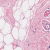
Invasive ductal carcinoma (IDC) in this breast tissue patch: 0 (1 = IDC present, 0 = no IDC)